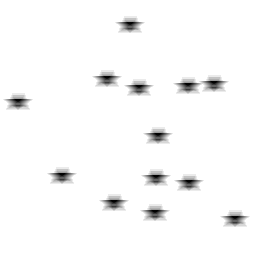
Squares: 0
Triangles: 0
Stars: 13
Total shapes: 13